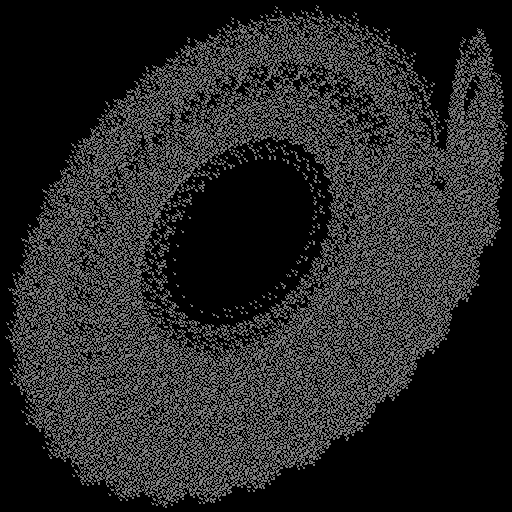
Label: octopuslegs